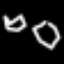
Label: octagon